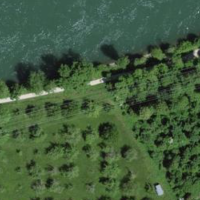
EUNIS habitat code: 40
Species observed at this site:
Prunus padus